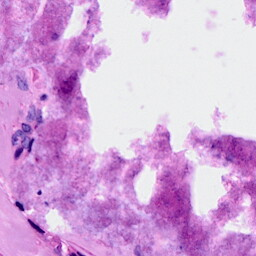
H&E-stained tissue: Breast